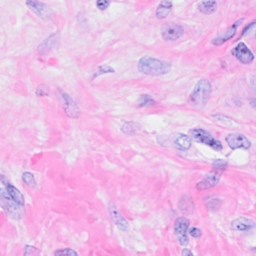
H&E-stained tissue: Breast